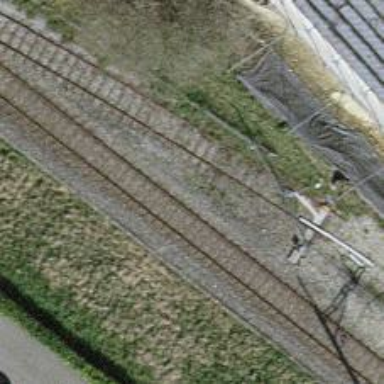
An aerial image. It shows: Railway yard.